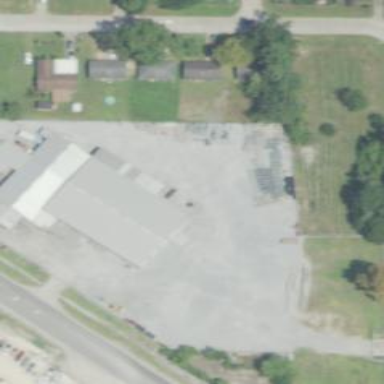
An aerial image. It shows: Industrial building.